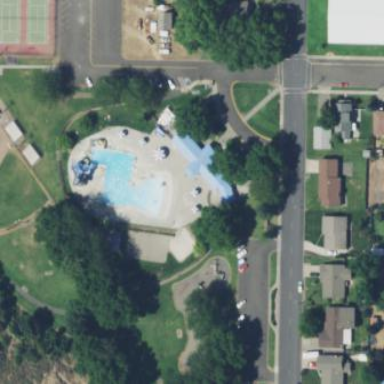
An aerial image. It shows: Swimming pool within leisure land area designed for swimming activities.